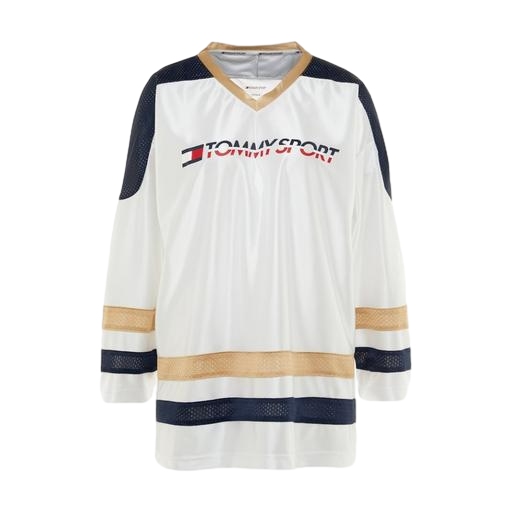
th shirt, ls jersey shirt, ls jersey tee, white background